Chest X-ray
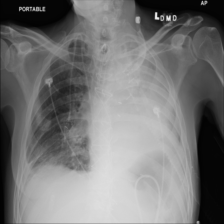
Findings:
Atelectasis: negative
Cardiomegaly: negative
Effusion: negative
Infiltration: negative
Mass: negative
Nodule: negative
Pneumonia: negative
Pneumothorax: negative
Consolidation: negative
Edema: negative
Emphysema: negative
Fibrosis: negative
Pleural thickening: negative
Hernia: negative